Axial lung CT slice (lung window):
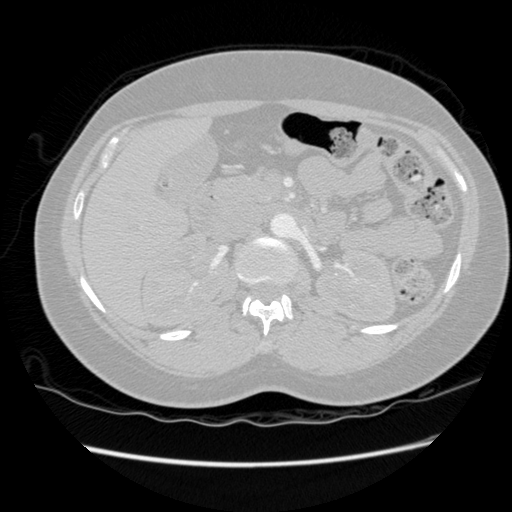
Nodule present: no